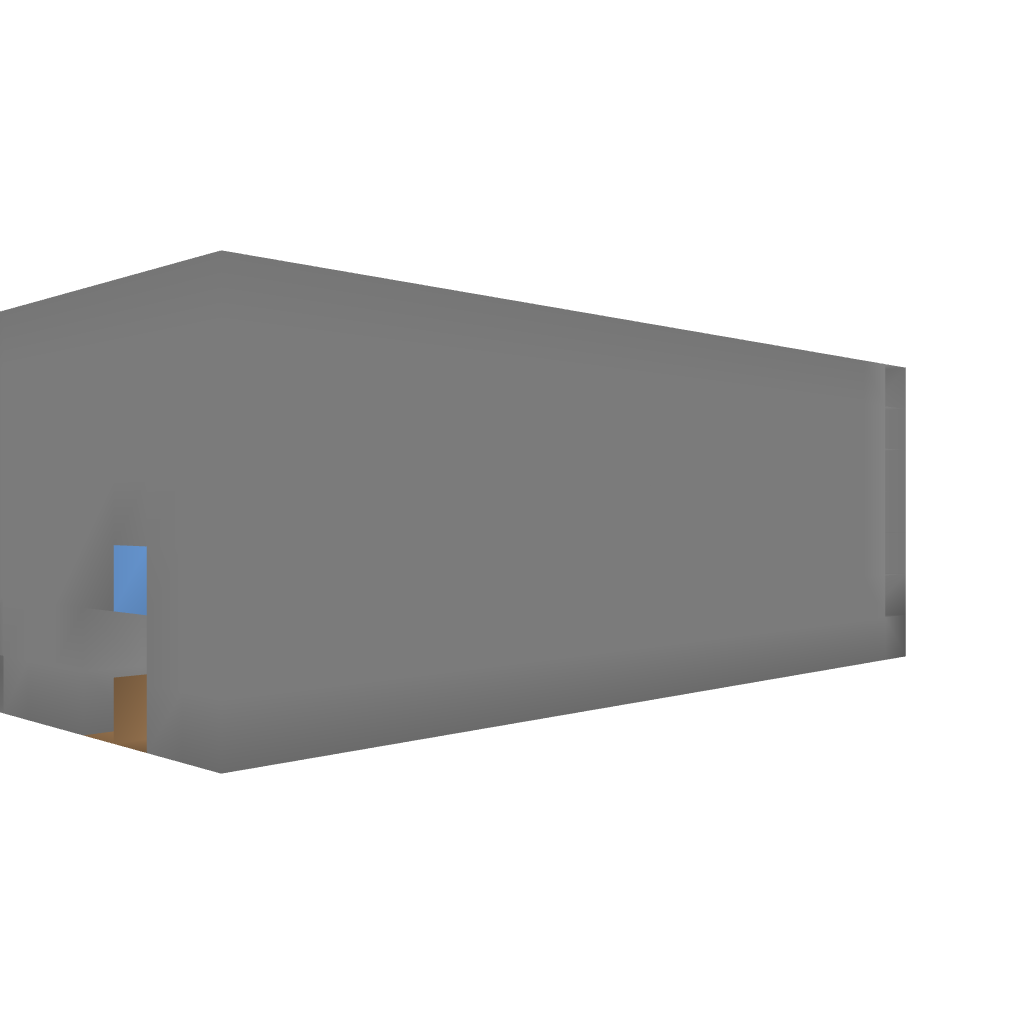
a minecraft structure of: Nether Wart Farm bad low quality